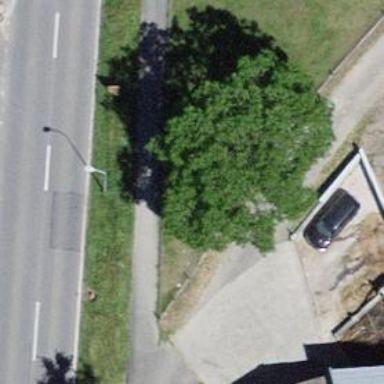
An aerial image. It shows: Single tag "natural: tree."